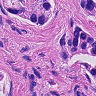
Metastatic tissue present: yes